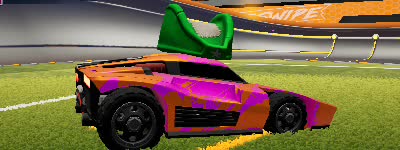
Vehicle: breakout